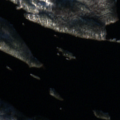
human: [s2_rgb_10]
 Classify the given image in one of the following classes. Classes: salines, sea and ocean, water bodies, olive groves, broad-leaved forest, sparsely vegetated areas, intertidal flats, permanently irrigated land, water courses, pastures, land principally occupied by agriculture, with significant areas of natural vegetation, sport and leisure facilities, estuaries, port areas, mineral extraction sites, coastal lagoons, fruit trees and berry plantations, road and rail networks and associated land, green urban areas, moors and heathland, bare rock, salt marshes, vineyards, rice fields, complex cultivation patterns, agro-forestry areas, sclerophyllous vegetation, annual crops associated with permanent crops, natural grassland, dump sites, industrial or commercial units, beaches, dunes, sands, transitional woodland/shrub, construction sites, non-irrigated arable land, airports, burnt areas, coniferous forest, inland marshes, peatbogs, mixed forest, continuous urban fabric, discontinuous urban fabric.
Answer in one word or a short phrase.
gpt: coniferous forest, mixed forest, water bodies